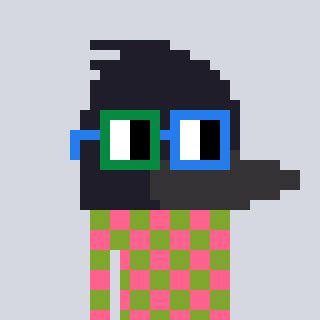
a pixel art character with square green and blue glasses, a raven-shaped head and a slimegreen-colored body on a cool background